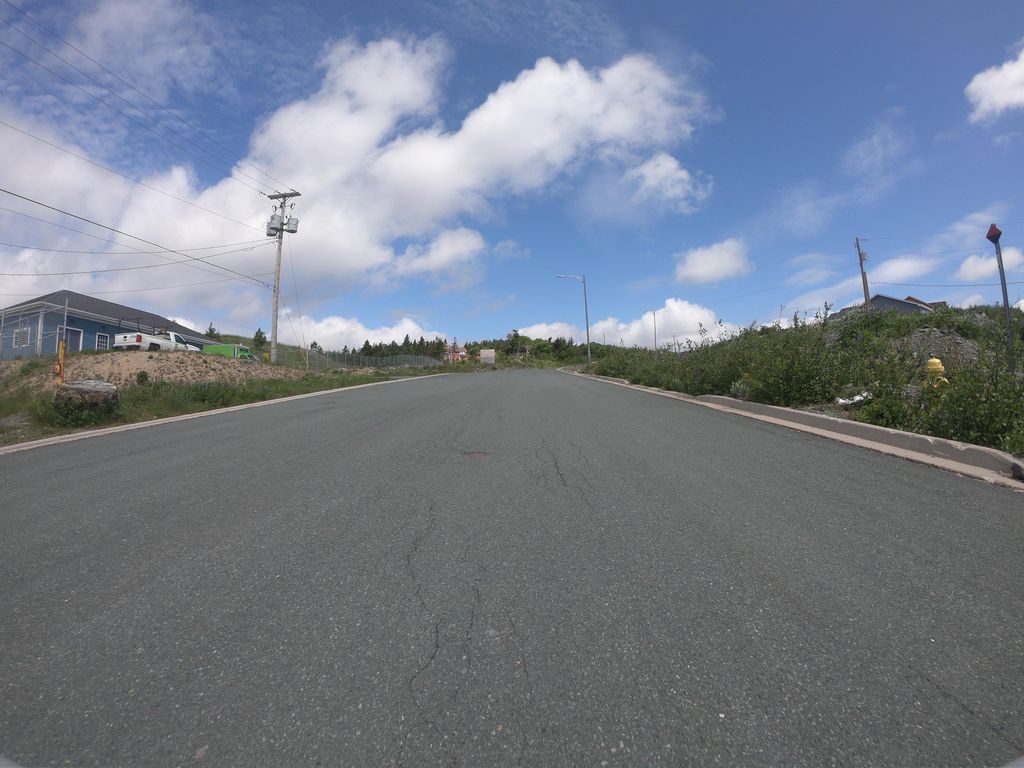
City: st_johns